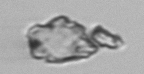
Label: detritus_transparent